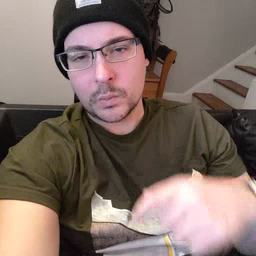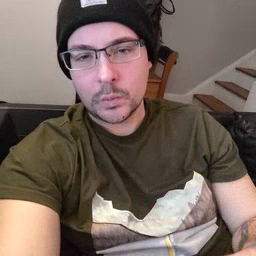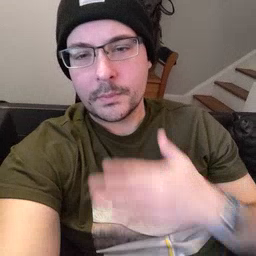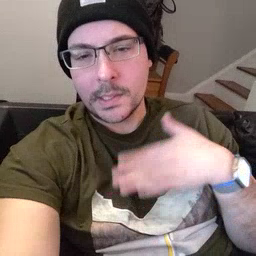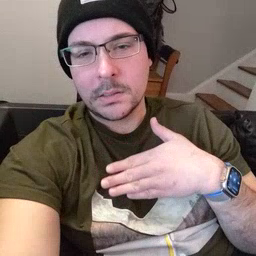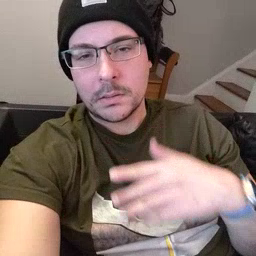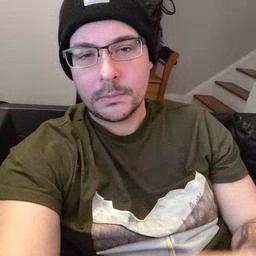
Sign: please